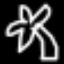
Label: palm tree